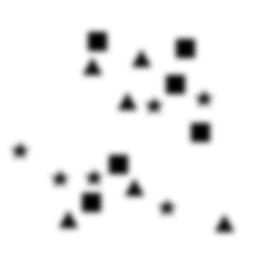
Squares: 6
Triangles: 6
Stars: 6
Total shapes: 18